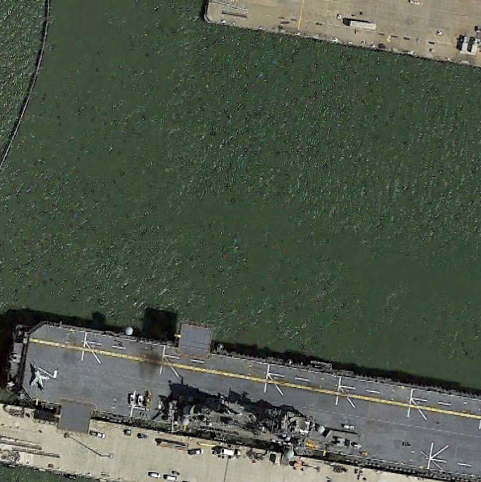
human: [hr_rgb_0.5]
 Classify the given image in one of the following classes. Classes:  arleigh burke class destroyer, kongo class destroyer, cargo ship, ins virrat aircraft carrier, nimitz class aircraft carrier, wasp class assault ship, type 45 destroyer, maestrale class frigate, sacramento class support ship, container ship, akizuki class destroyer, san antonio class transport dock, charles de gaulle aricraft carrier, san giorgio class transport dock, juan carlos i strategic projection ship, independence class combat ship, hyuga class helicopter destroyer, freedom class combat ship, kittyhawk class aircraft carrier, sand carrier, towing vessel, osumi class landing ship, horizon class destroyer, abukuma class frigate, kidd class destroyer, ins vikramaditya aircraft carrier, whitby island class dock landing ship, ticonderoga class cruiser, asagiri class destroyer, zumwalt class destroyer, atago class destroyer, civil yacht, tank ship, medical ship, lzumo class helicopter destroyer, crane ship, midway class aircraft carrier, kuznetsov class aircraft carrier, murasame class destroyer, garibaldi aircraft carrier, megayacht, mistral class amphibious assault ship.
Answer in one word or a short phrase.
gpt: Wasp class assault ship